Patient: sex M, age 64
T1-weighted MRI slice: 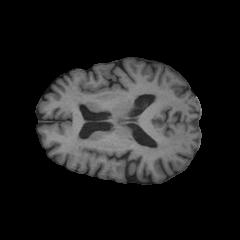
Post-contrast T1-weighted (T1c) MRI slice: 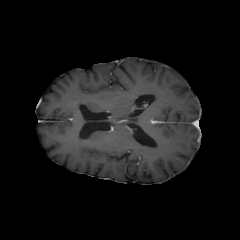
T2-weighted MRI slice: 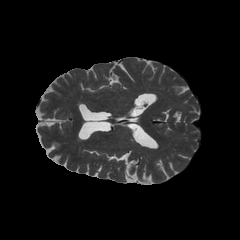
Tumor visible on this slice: no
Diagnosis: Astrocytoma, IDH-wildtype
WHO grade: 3